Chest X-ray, PA view. Patient: 33 years old, sex F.
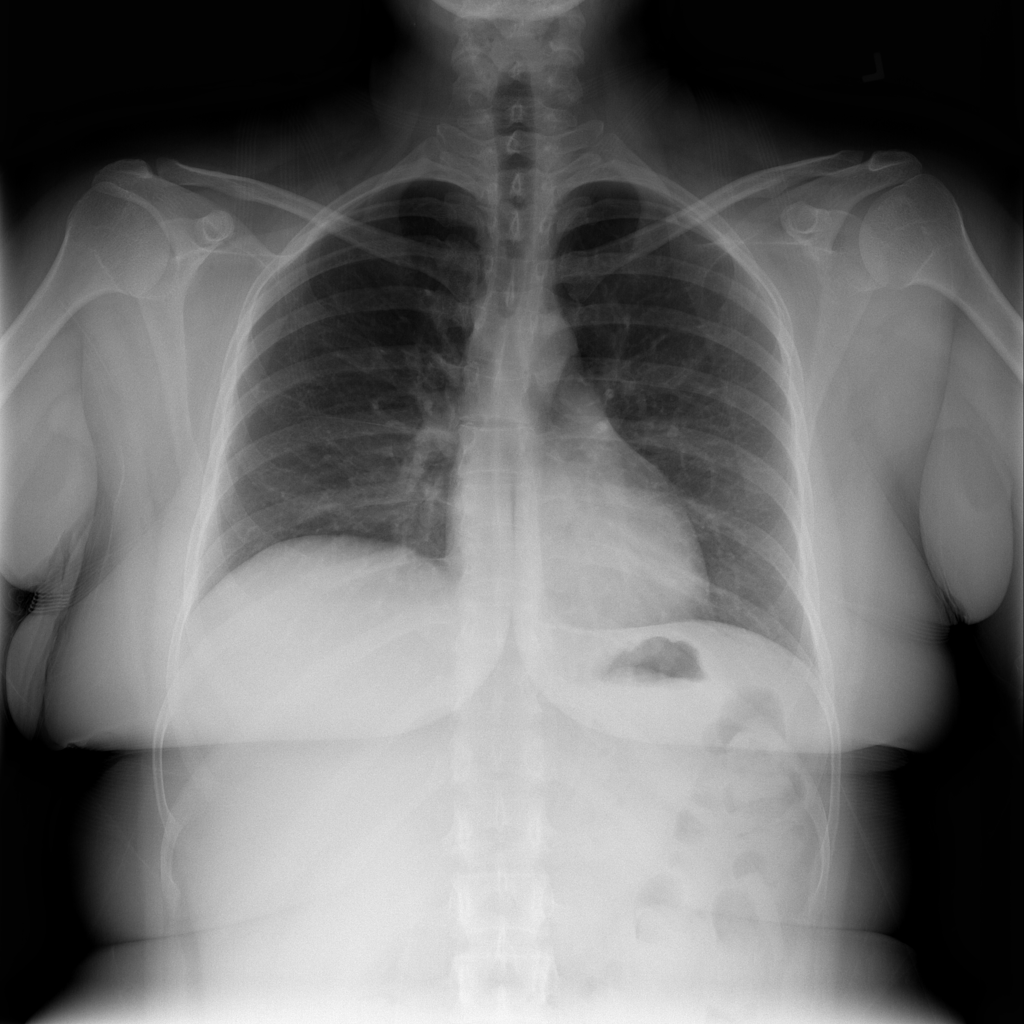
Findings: No Finding